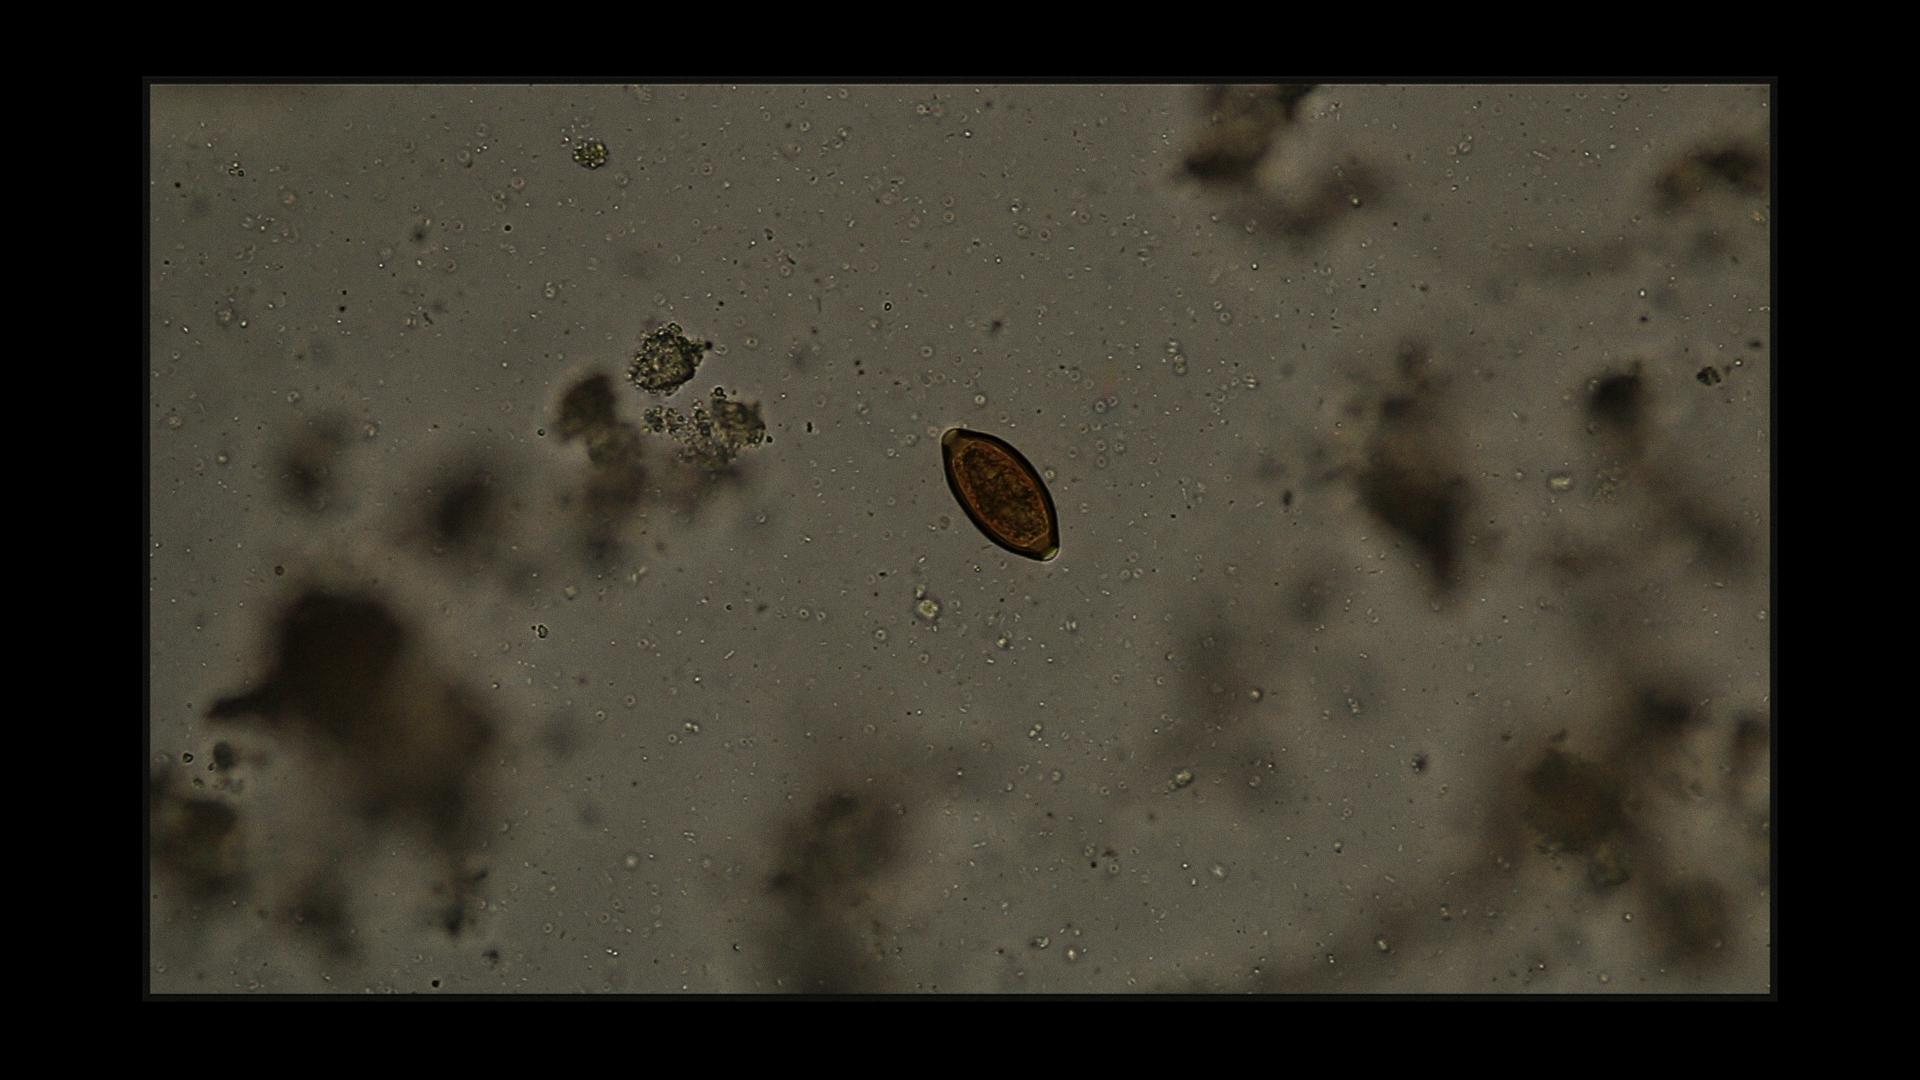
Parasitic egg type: Trichuris trichiura